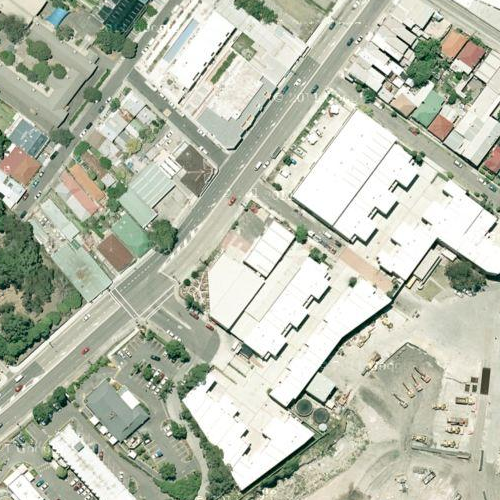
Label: sydney